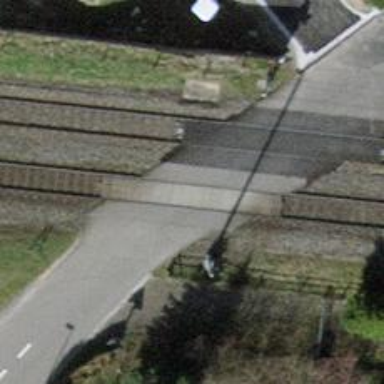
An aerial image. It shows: Railway level crossing.